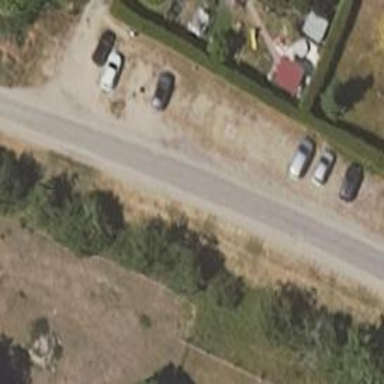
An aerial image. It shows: Residential road with asphalt surface.